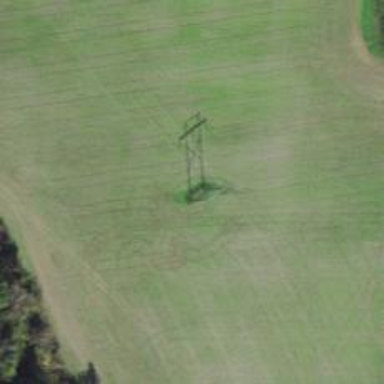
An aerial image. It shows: H-frame power tower with distinctive design.